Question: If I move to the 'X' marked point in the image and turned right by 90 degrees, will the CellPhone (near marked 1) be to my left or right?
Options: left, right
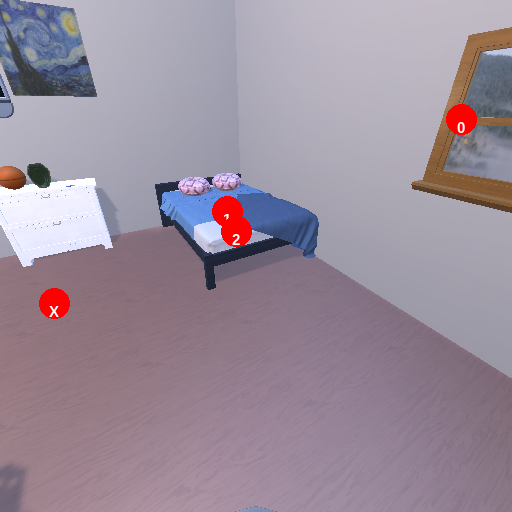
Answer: left